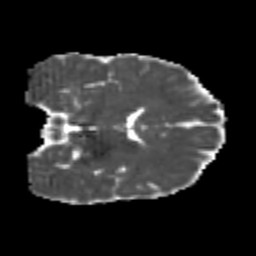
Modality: MD
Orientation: coronal
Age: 21
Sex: male
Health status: healthy
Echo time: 0.074 s